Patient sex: M
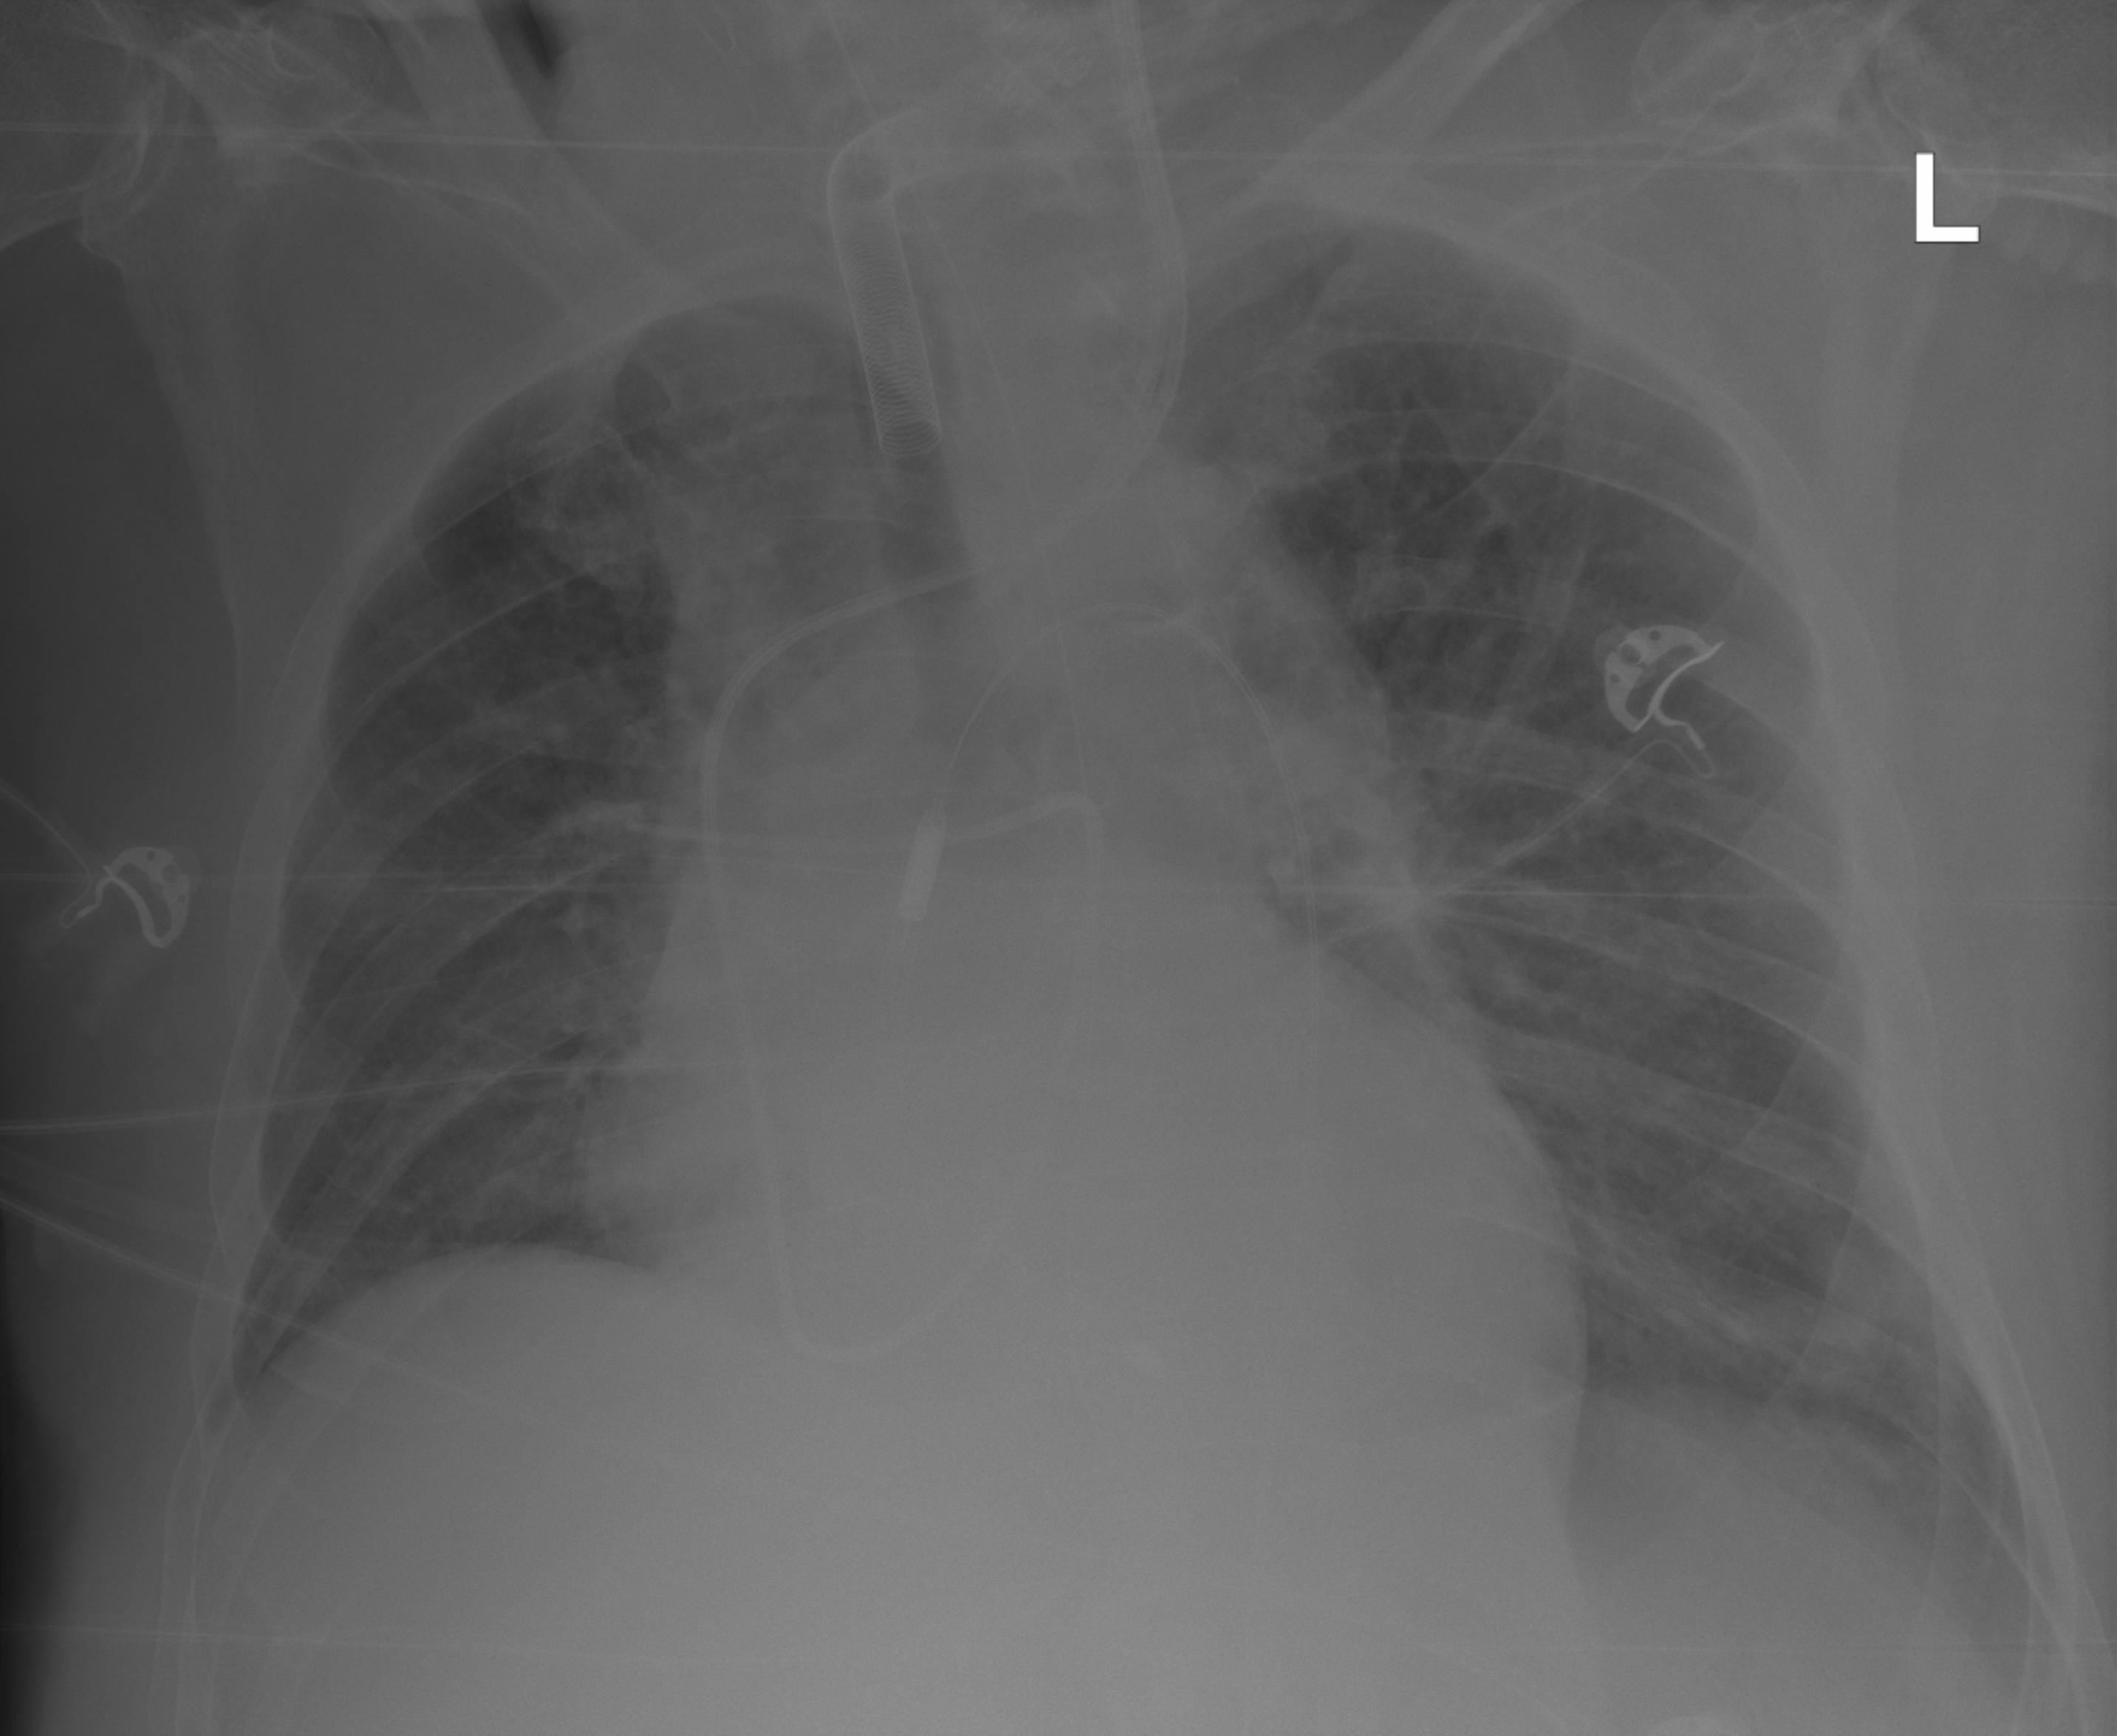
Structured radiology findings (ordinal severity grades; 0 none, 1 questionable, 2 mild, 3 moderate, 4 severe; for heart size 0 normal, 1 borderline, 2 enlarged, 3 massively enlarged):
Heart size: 2
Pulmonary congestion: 2
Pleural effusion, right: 1
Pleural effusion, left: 1
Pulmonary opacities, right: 2
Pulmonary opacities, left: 2
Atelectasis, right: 2
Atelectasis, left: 2